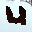
Label: 4